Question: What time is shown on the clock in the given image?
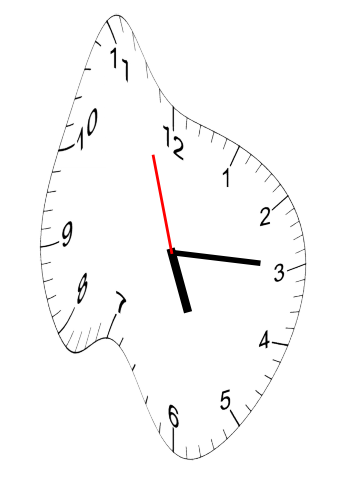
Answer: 05:14:57